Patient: sex M, age 48
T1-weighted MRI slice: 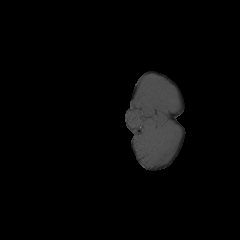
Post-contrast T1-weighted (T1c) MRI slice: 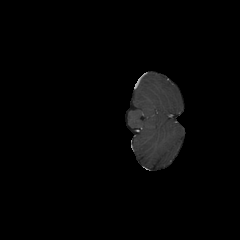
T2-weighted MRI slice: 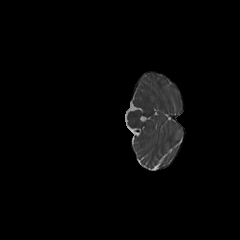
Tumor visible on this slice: no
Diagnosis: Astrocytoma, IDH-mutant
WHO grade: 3